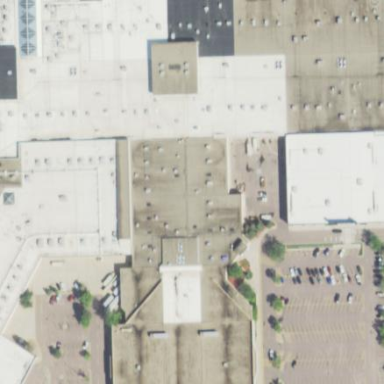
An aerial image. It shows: Retail building in mall.